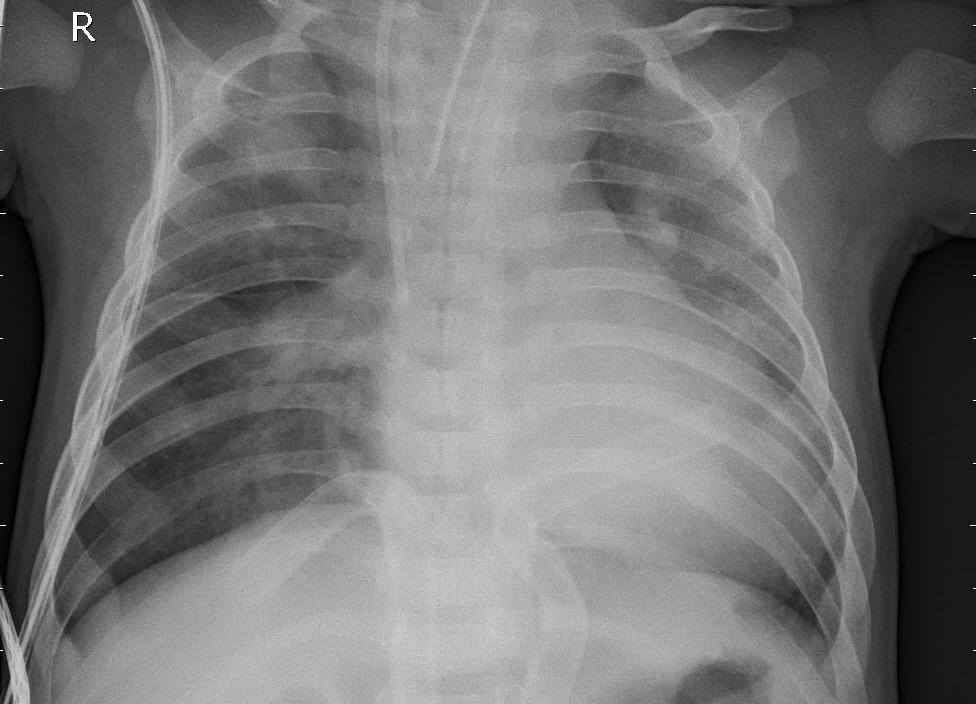
Diagnosis: PNEUMONIA